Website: walmart
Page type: address-validator
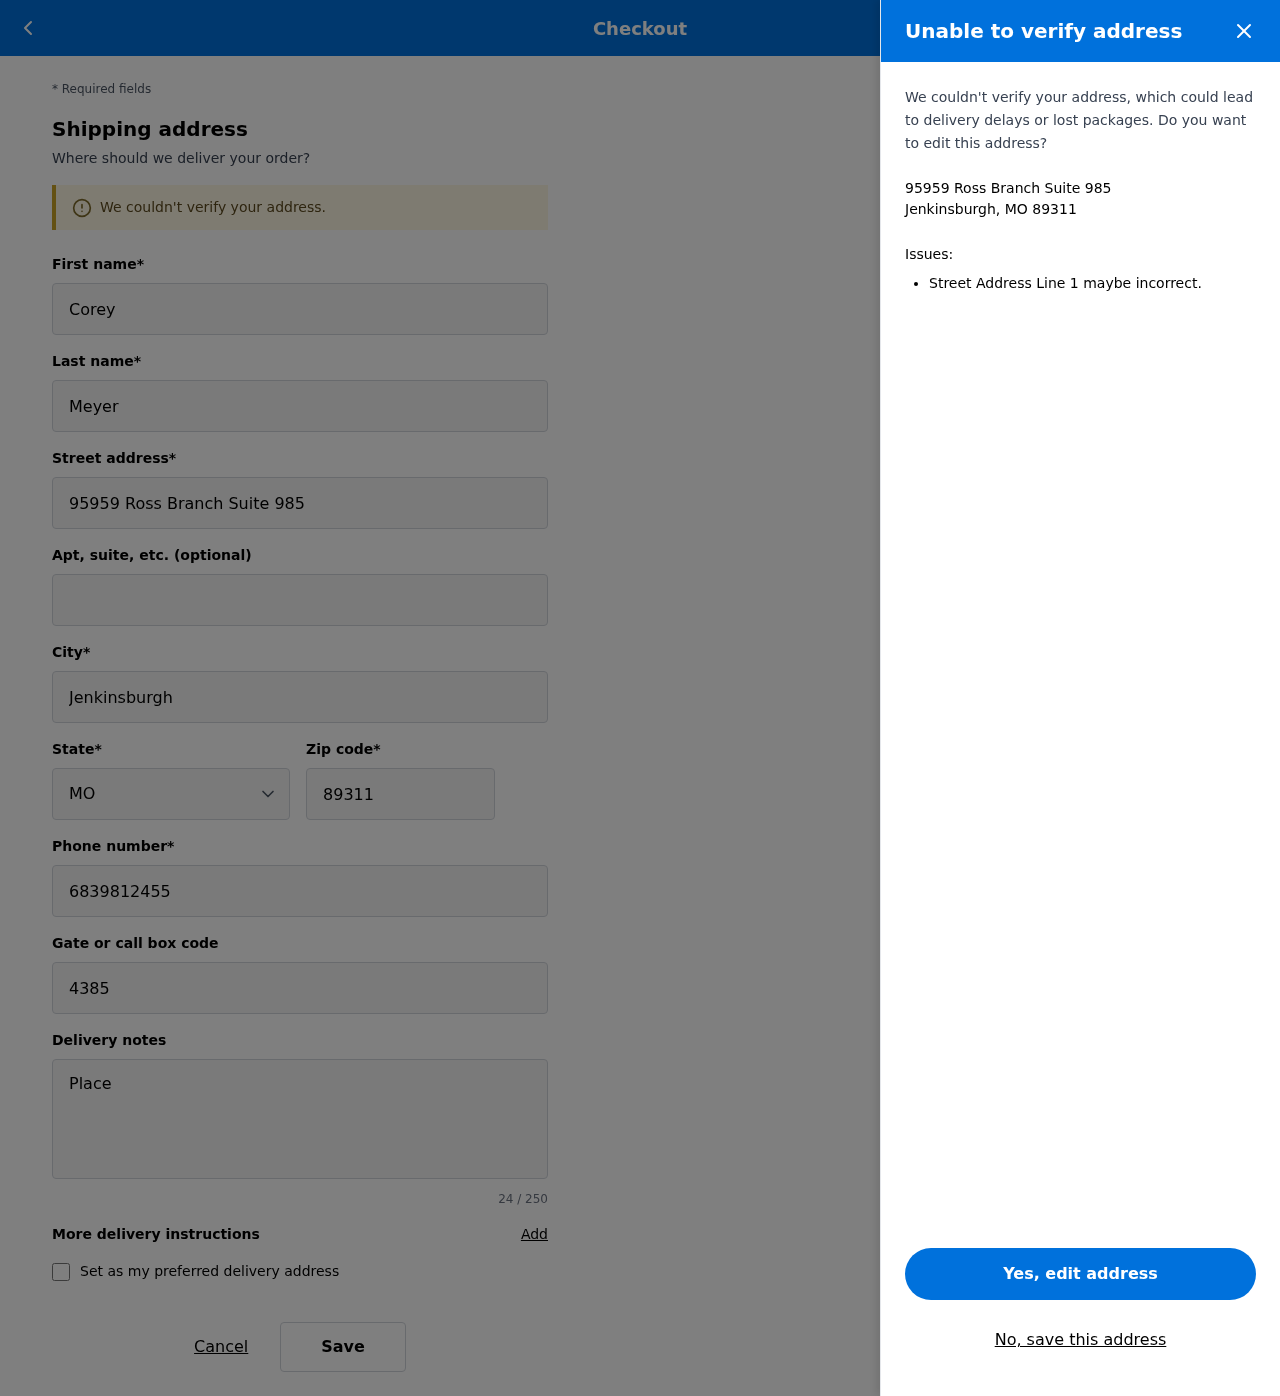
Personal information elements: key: PII_CITY_STATE_ZIP
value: Jenkinsburgh, MO 89311
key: PII_DELIVERY_INSTRUCTIONS
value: Place behind screen door
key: PII_STATE_ABBR
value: MO
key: PII_STREET
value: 95959 Ross Branch Suite 985
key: PII_FIRSTNAME
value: Corey
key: PII_LASTNAME
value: Meyer
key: PII_CITY
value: Jenkinsburgh
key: PII_POSTCODE
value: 89311
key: PII_PHONE
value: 6839812455
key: PII_SECURITY_CODE
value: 4385